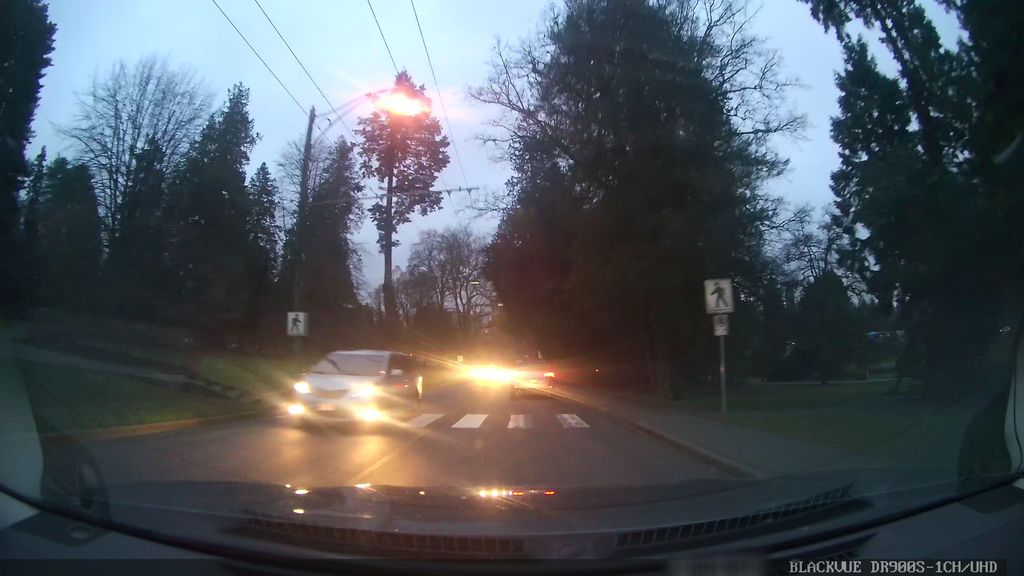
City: vancouver